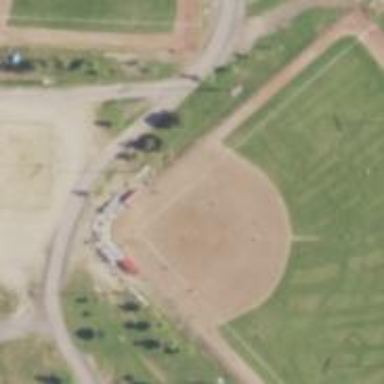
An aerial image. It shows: Baseball pitch for leisure and sports activities.